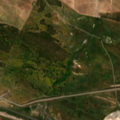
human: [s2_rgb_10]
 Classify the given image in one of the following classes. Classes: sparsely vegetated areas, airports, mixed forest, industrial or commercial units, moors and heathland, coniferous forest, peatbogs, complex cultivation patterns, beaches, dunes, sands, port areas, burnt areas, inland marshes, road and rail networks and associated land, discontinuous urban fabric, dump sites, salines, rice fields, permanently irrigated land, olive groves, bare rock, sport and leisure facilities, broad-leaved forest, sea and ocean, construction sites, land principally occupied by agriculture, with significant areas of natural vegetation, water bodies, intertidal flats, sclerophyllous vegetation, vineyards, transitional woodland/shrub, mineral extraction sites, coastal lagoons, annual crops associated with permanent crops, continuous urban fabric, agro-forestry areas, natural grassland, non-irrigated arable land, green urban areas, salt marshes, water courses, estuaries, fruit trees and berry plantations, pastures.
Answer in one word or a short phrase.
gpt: continuous urban fabric